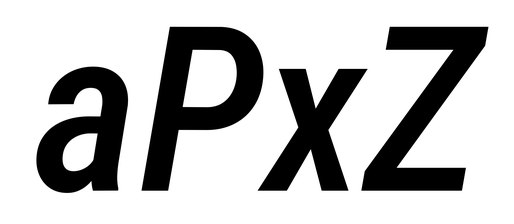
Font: Roboto-Italic_Condensed_Medium_Italic